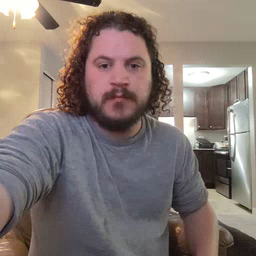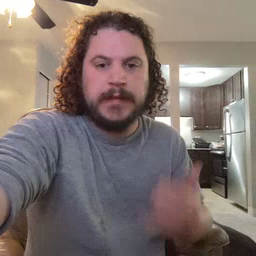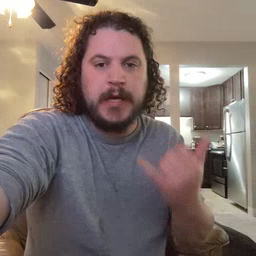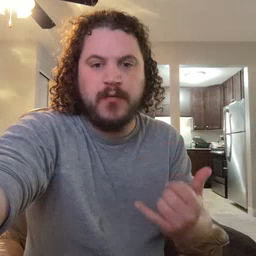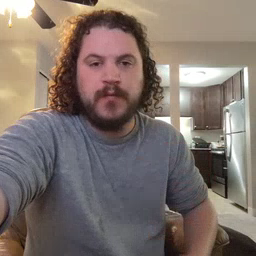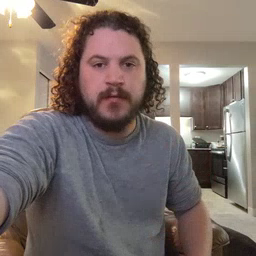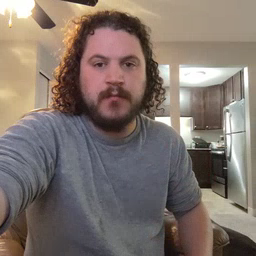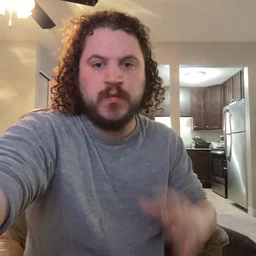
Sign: now